Aerial crown-view tile of a tropical tree (Barro Colorado Island, Panama), acquired 20241014:
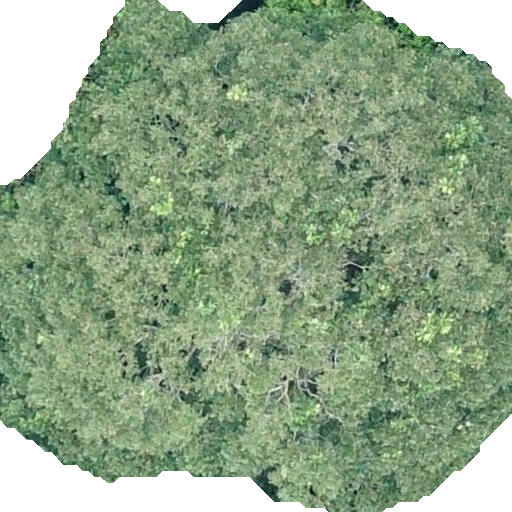
Species: Dipteryx oleifera
GBIF accepted scientific name: Dipteryx oleifera
Crown area: 388.469 m²